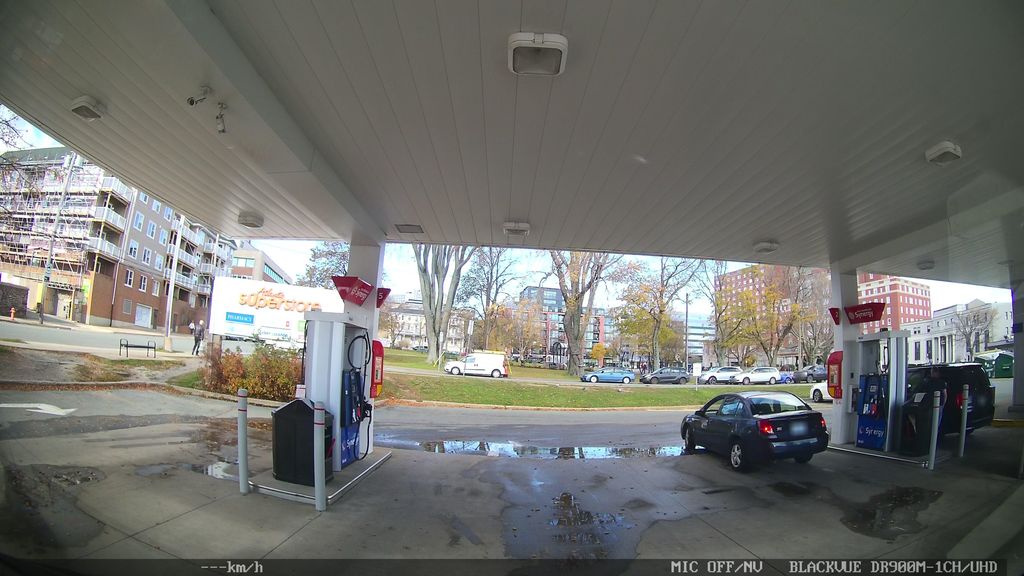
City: halifax